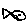
Label: fish